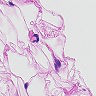
Metastatic tissue present: no